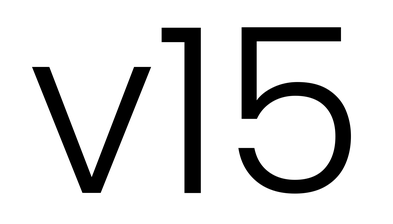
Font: Poppins-Light